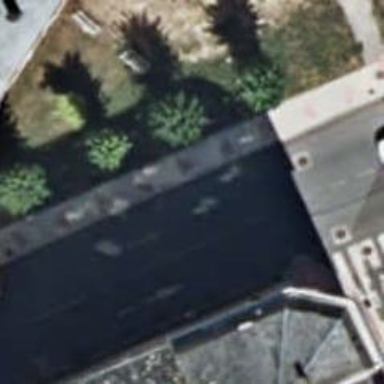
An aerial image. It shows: White bench.